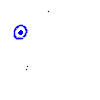
Particle: kaon